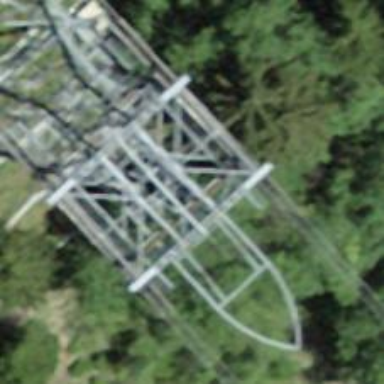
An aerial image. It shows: Pylon used for aerialway.